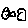
Label: circle